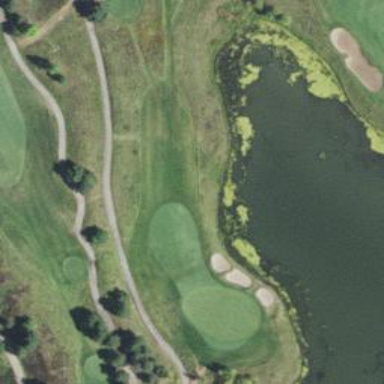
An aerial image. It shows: Golf fairway in the image.